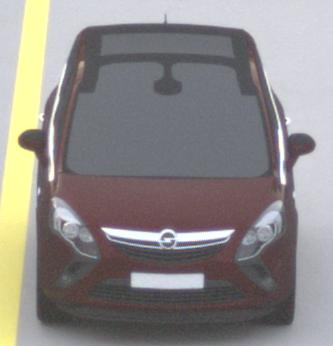
Make: Opel
Model: Zafira Tourer 1.8
Detailed model: Zafira (C) Tourer
Model produced from: 2012/01
Model produced until: 2015/06
Doors: 5
Color: red
Road condition: dry road
Daytime: sunrise or sunset
Contrast: low contrast